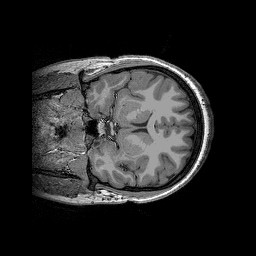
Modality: T1w
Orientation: coronal
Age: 19
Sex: female
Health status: ill